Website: crate-barrel
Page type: billing-address
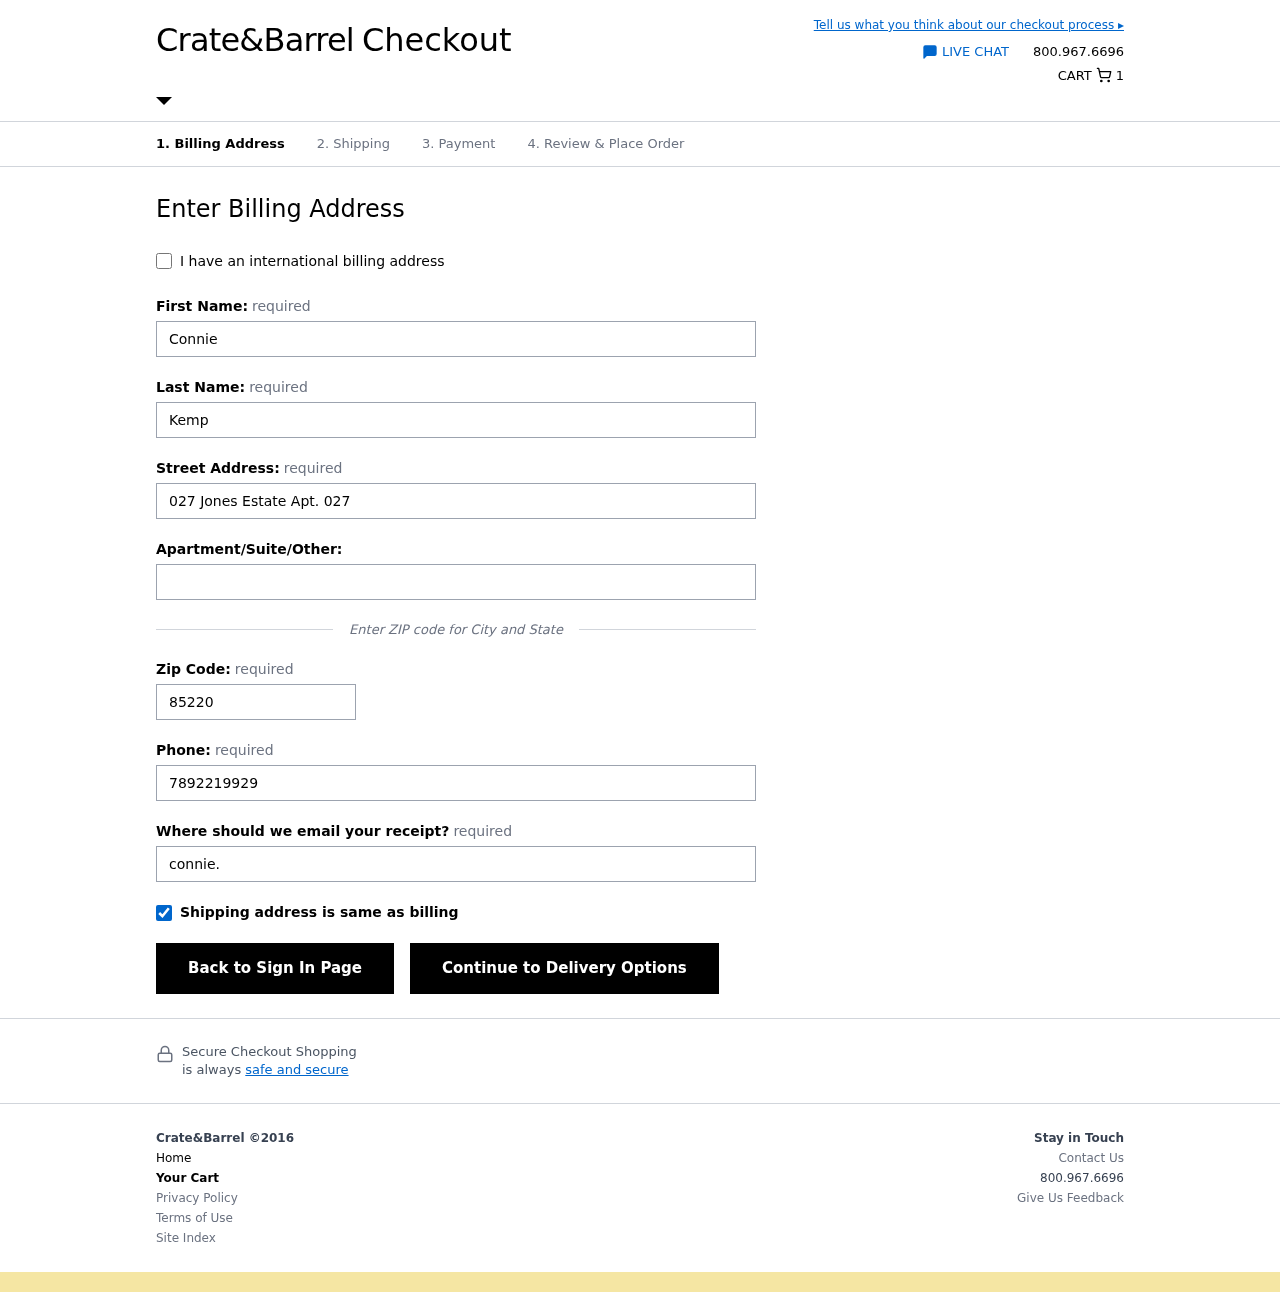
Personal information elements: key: PII_EMAIL
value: connie.kemp@gmail.com
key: PII_FIRSTNAME
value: Connie
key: PII_LASTNAME
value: Kemp
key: PII_PHONE
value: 7892219929
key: PII_POSTCODE
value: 85220
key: PII_STREET
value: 027 Jones Estate Apt. 027
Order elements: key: ORDER_NUM_ITEMS
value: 1